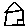
Label: house